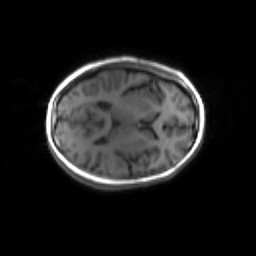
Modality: inplaneT1
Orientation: axial
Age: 20
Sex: female
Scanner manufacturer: siemens
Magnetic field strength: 3 T
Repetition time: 1.2 s
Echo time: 0.00251 s